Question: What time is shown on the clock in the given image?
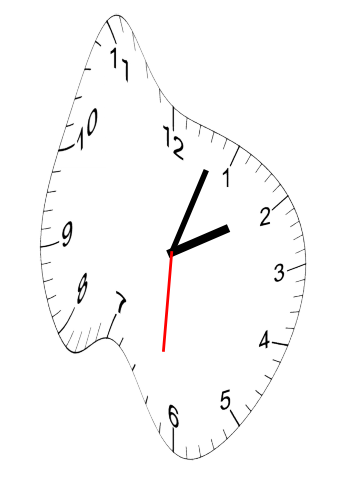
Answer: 02:03:31